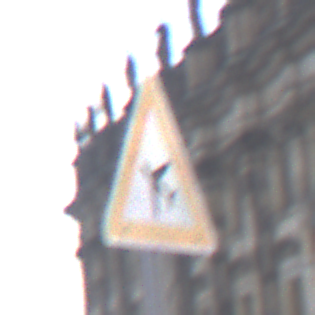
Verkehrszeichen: FlugbetriebRechts
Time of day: MorningAfternoon
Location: Outdoor (Urban)
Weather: PartlyCloudy
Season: NotSpecified
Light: Natural